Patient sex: M
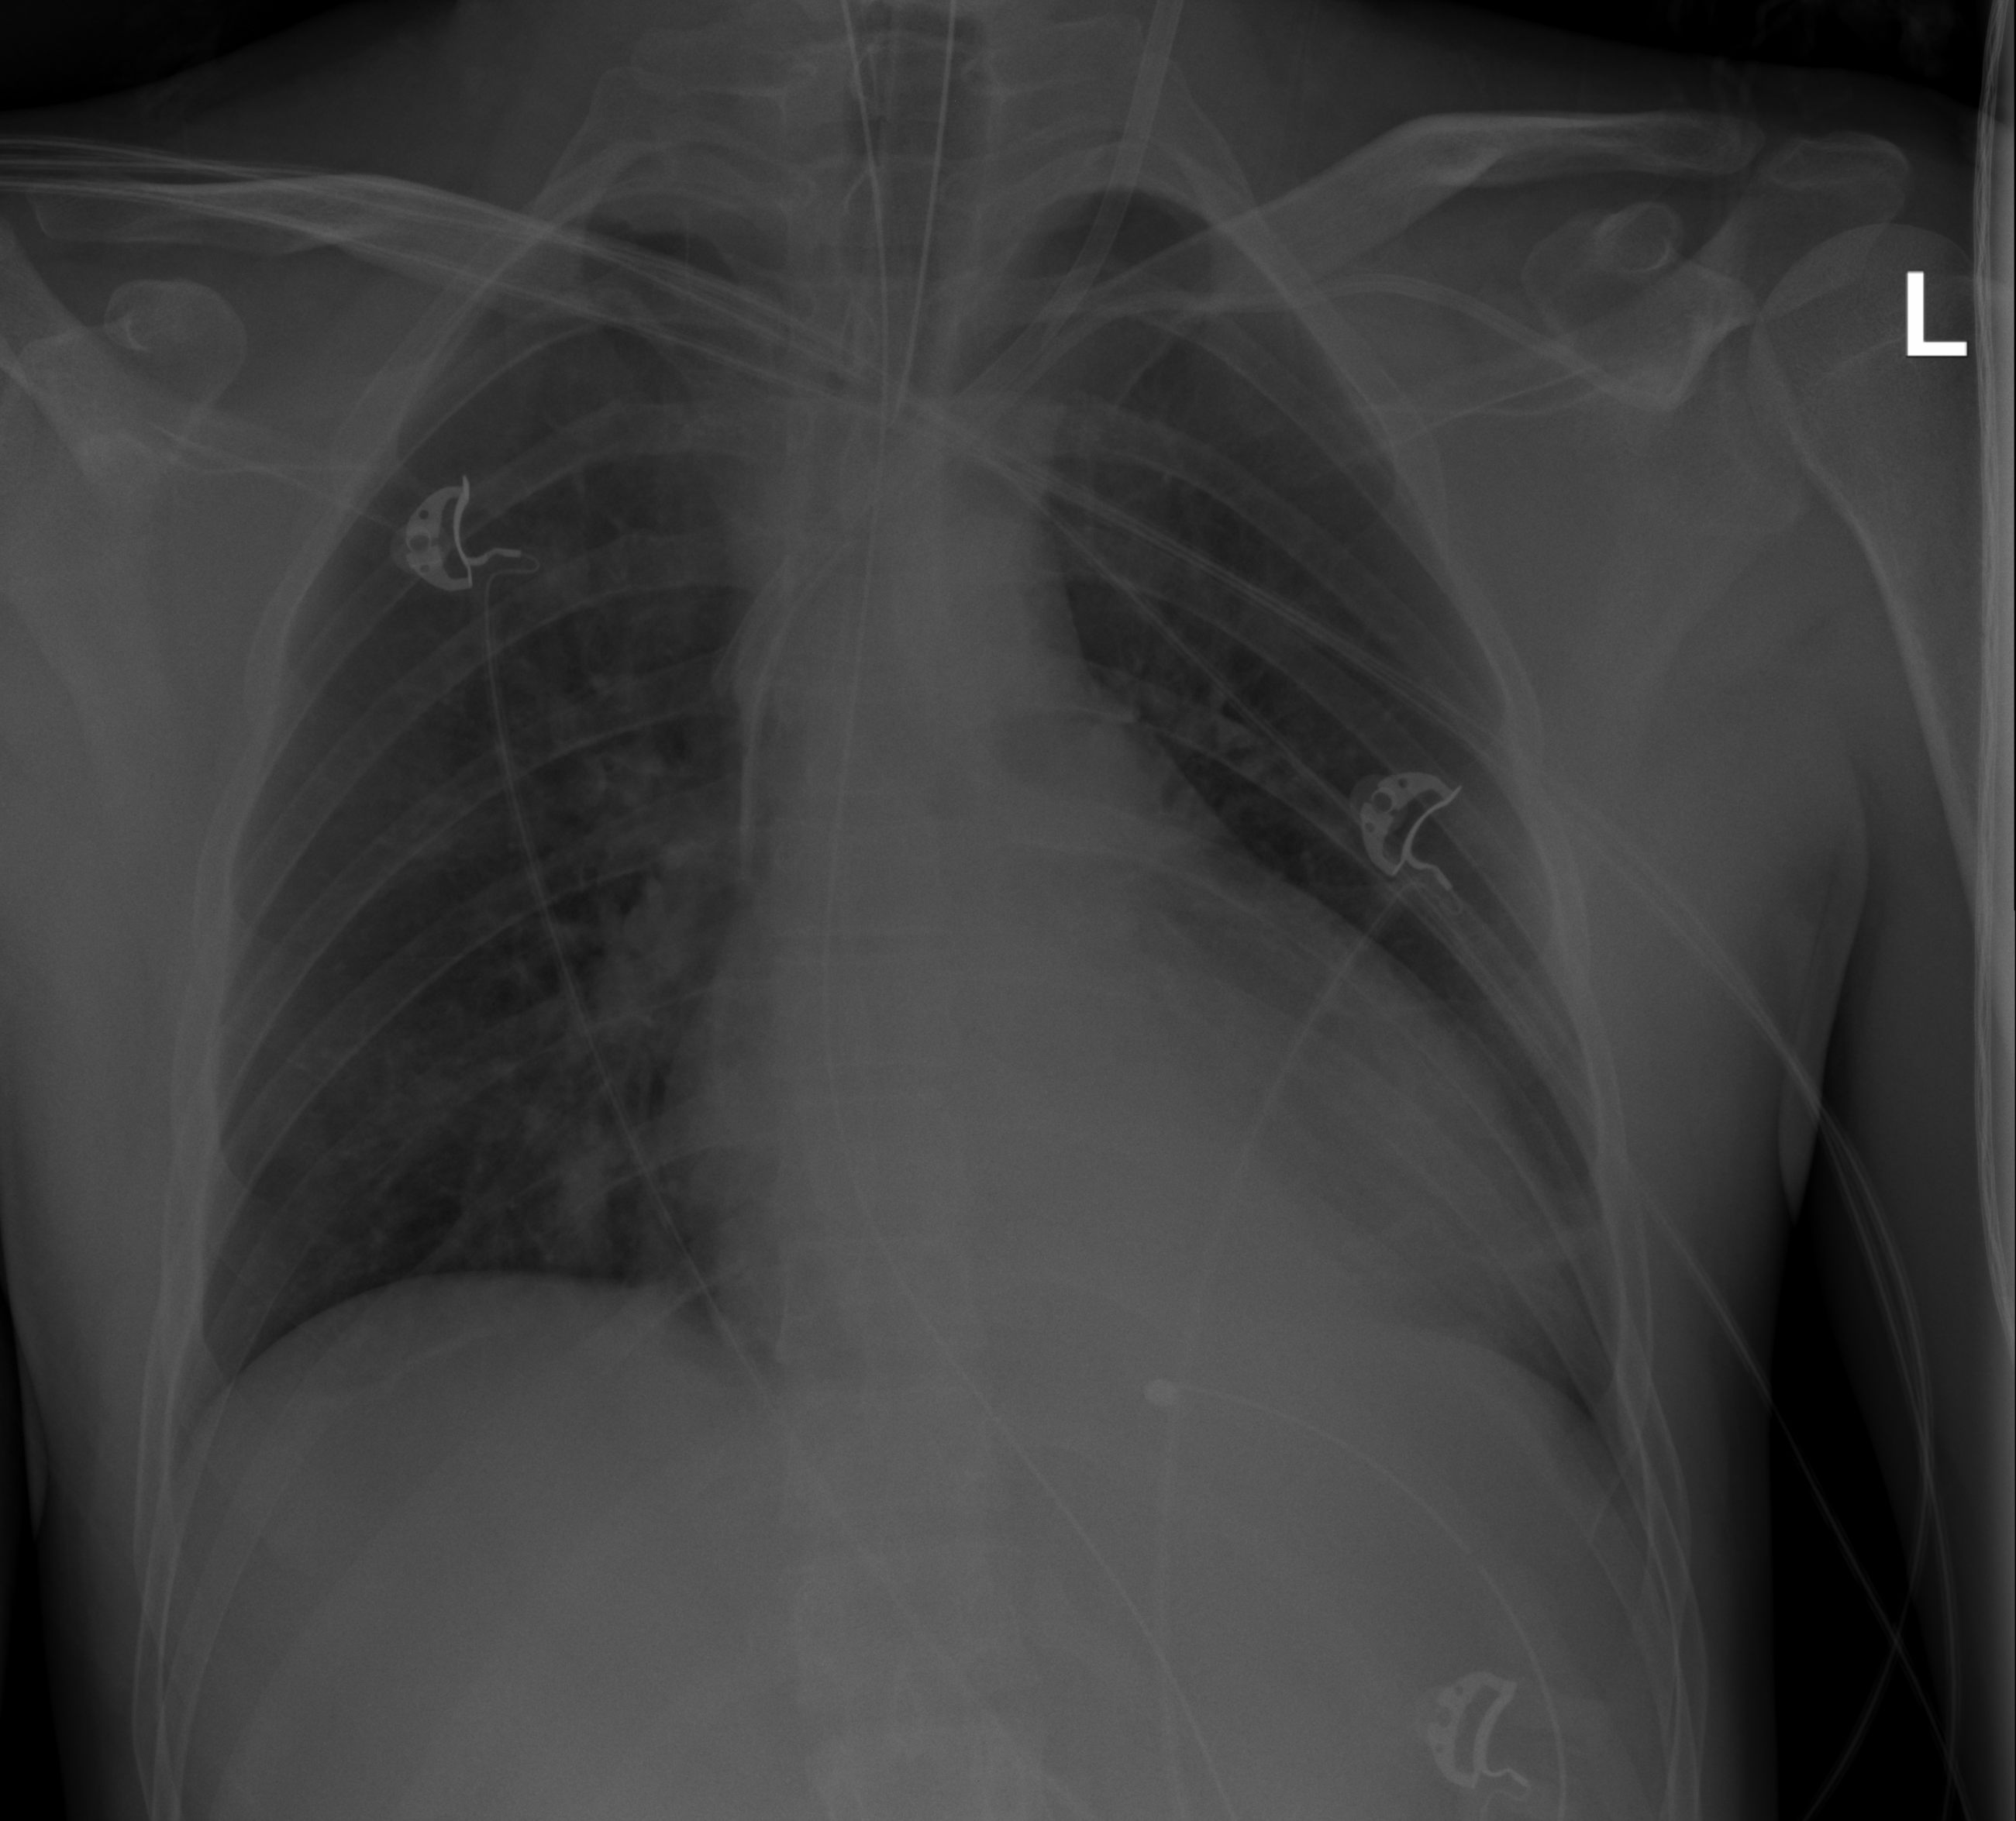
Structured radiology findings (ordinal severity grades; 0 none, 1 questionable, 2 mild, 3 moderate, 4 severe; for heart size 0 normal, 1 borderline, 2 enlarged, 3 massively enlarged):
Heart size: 0
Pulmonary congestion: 0
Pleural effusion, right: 0
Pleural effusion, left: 0
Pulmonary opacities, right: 2
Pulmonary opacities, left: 3
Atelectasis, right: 2
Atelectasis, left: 2